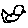
Label: bird